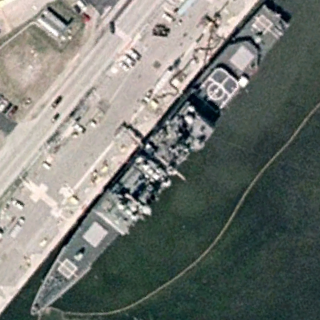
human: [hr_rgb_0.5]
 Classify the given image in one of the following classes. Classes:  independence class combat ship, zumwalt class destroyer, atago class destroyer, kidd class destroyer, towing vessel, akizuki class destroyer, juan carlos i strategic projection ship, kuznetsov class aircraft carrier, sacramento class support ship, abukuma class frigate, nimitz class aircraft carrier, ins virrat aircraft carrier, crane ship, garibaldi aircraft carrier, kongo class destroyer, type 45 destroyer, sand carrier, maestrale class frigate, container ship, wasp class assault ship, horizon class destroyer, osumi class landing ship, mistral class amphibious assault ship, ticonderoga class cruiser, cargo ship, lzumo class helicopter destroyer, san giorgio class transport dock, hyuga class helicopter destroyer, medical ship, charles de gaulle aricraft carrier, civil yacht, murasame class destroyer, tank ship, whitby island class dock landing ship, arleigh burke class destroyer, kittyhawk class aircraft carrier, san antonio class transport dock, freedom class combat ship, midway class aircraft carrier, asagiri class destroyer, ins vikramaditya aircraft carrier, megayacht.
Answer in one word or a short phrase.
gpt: Ticonderoga class cruiser